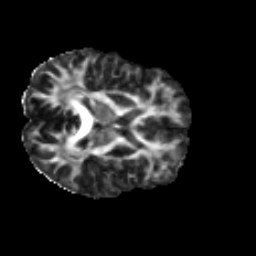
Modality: FA
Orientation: axial
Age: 49
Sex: female
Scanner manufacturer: ge
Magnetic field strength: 3 T
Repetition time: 7.8 s
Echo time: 0.0606 s